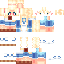
A female human skin with pale skin, wearing blonde long hair dressed in a blue tshirt and brown shorts, featuring a closed mouth.